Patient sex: F
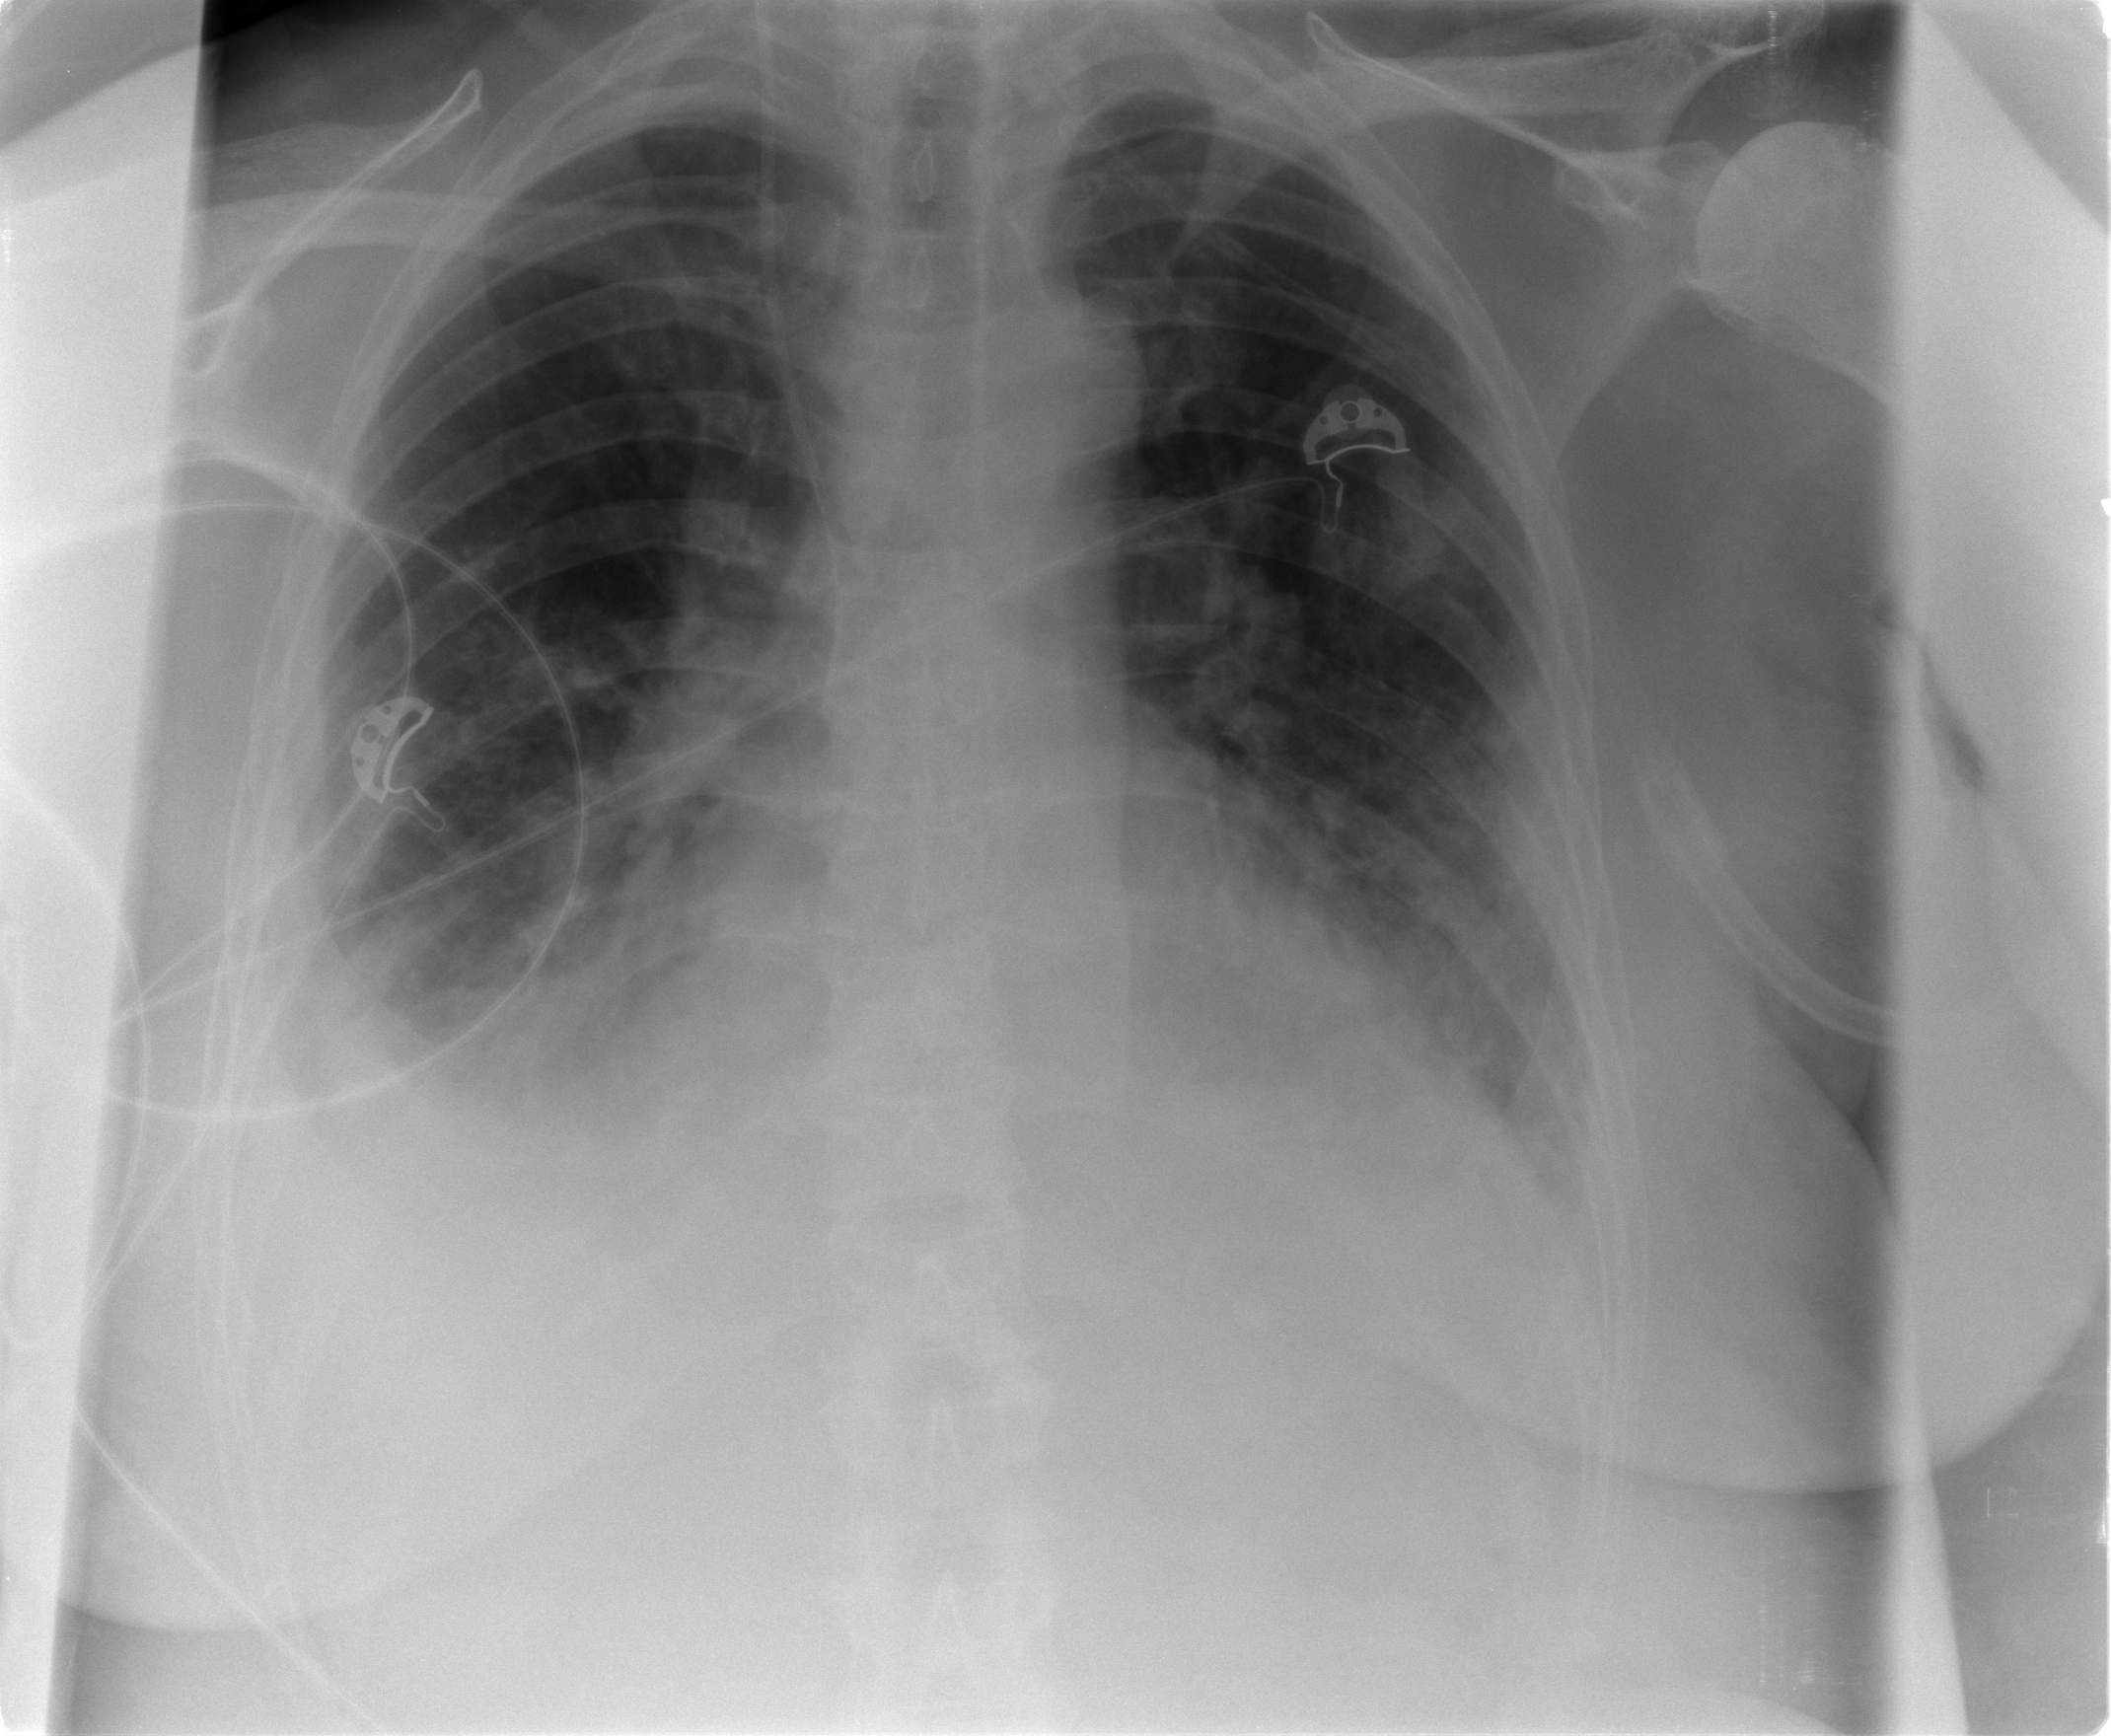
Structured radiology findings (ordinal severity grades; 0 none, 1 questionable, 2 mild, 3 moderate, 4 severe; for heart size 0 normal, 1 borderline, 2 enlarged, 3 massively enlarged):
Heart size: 2
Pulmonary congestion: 3
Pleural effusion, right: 3
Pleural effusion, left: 2
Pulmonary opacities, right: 2
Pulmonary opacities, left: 2
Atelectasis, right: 2
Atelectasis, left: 2